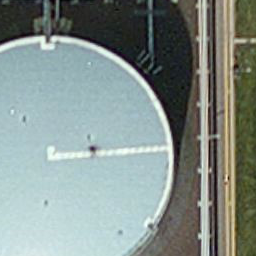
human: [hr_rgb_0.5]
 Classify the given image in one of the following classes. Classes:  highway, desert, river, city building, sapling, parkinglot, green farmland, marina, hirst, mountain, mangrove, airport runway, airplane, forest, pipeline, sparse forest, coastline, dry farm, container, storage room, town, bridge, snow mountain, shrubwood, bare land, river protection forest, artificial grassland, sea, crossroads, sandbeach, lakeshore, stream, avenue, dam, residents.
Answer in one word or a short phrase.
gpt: storage room